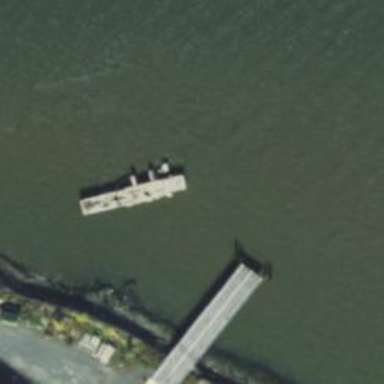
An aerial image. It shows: Man-made pier.